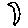
Label: moon